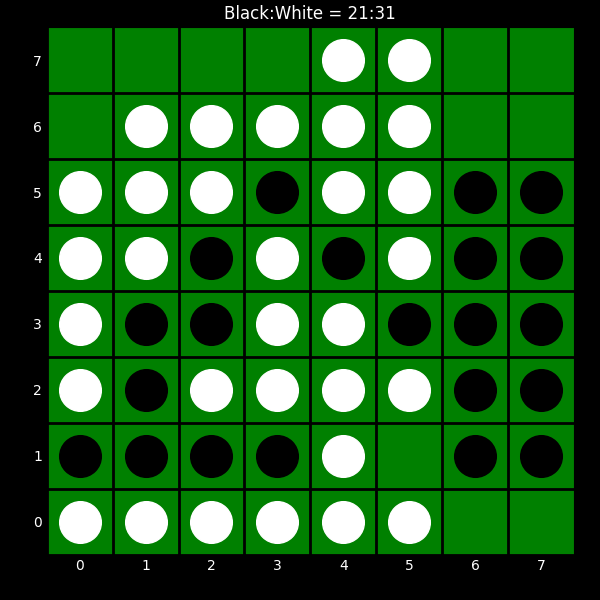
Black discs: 21
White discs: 31